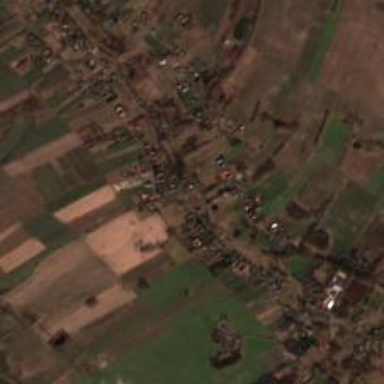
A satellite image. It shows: Village.